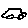
Label: car